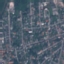
Label: Residential